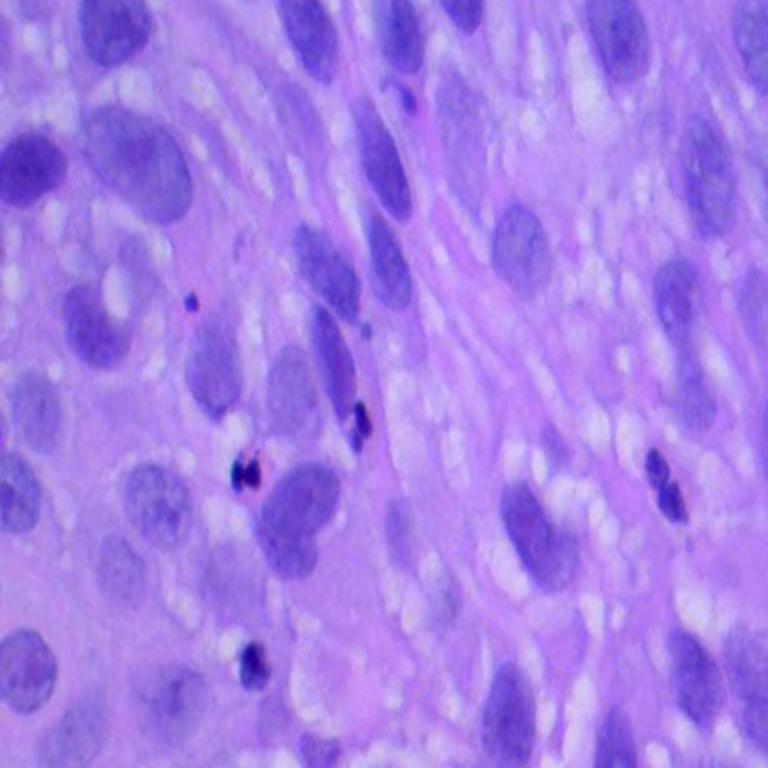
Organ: lung
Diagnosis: squamous carcinomas